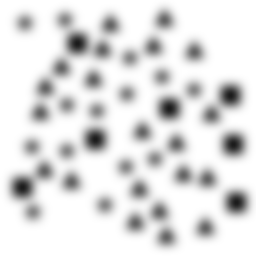
Squares: 7
Triangles: 21
Stars: 14
Total shapes: 42